Question: Why is the border-bottom of a button not 100% far? Here is a picture of my page:

Here is the code of the button:
'''
.create_button{
margin-right: 20px;
padding: 5px;
border: 4px solid rgb(25, 25, 25);
transition: all 0.2s ease-in-out 0s;
background-color: rgb(140, 140, 140);
color: black;
}
.create_button:hover{
color: rgb(255, 125, 0);
background-color: rgb(25, 25, 25);
cursor: pointer;
border-bottom: 4px solid rgb(255, 125, 0);
}
'''
'''
<button class='create_button' name='button_create' type='submit'>Tutorial erstellen</button>
'''
I want that the border-bottom (the orange one) of the button is 100%. How can i do that?
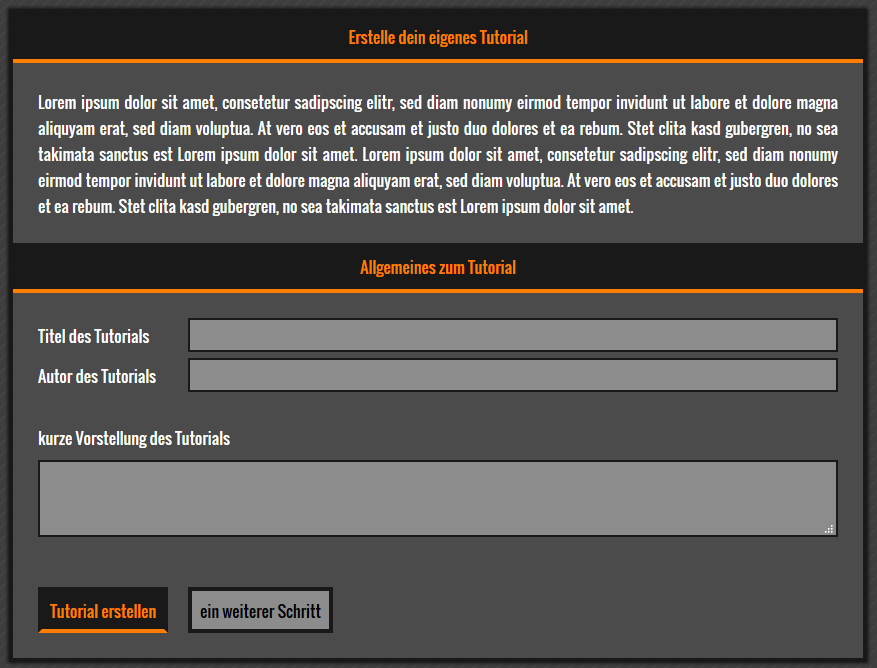
Answer: That happens because you have a left and a right border.
You must remove them:
'''
.create_button:hover {
border-width: 4px 0;
border-bottom-color: rgb(255, 125, 0);
}
'''
To prevent the element from shrinking, increase the padding:
'''
.create_button:hover {
padding: 5px 9px; /* 5+4 = 9 */
}
'''
But then you don't want to animate that. So instead of 'transition: all', use
'''
.create_button {
transition: 0.2s ease-in-out 0s;
transition-property: color, border-color;
}
'''
'''
.create_button {
margin-right: 20px;
padding: 5px;
border: 4px solid rgb(25, 25, 25);
transition: 0.2s ease-in-out 0s;
transition-property: color, border-color;
background-color: rgb(140, 140, 140);
color: black;
}
.create_button:hover {
color: rgb(255, 125, 0);
background-color: rgb(25, 25, 25);
cursor: pointer;
padding: 5px 9px;
border-width: 4px 0;
border-bottom-color: rgb(255, 125, 0);
}
'''
'''
<button class='create_button' name='button_create' type='submit'>
Tutorial erstellen
</button>
'''